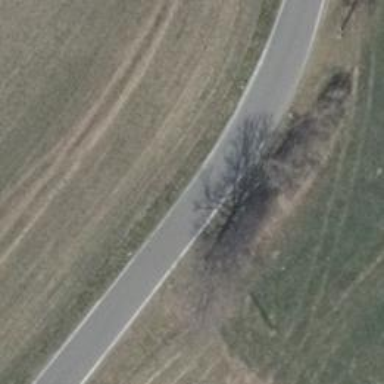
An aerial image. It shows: Tertiary road with asphalt surface.